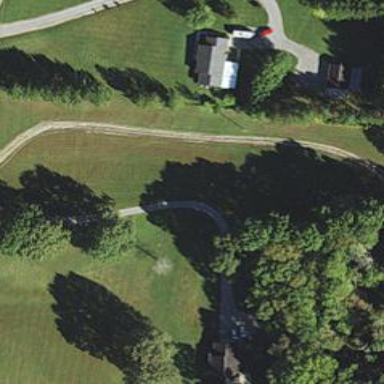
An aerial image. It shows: Driveway.